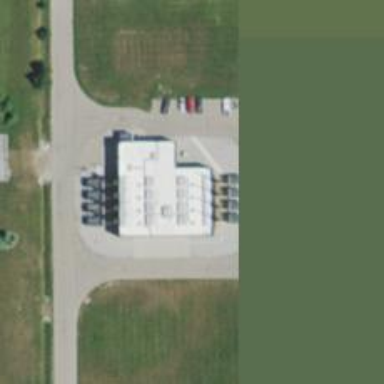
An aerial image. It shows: Generator for power supply.